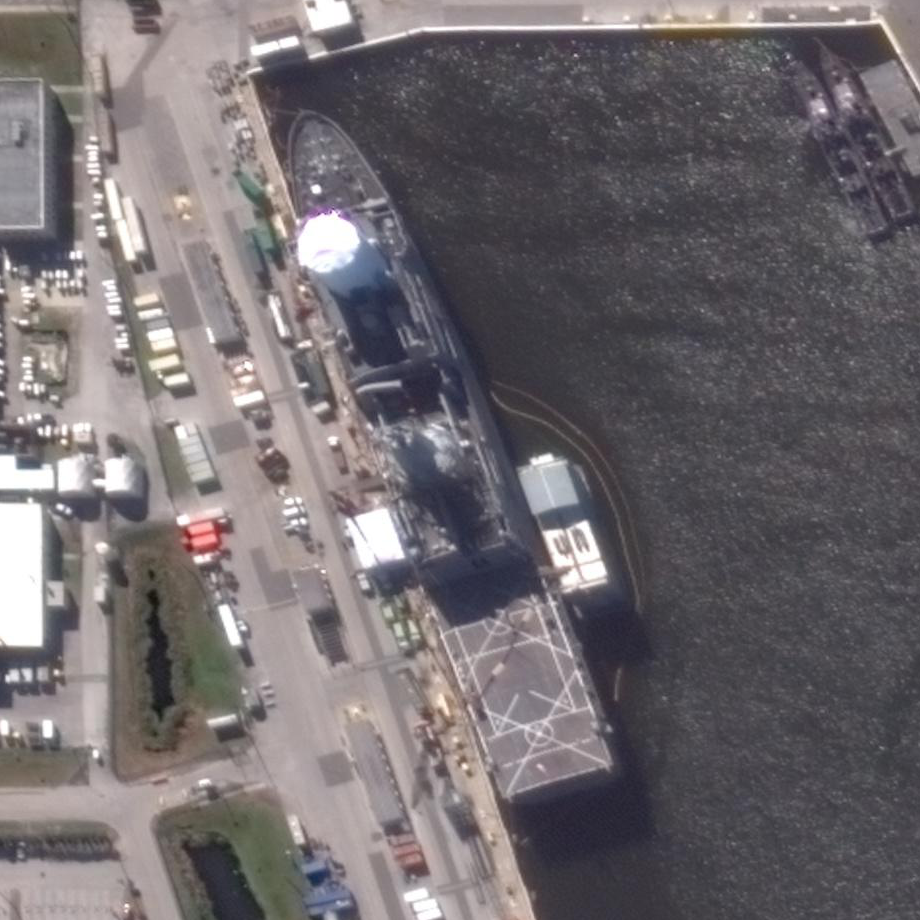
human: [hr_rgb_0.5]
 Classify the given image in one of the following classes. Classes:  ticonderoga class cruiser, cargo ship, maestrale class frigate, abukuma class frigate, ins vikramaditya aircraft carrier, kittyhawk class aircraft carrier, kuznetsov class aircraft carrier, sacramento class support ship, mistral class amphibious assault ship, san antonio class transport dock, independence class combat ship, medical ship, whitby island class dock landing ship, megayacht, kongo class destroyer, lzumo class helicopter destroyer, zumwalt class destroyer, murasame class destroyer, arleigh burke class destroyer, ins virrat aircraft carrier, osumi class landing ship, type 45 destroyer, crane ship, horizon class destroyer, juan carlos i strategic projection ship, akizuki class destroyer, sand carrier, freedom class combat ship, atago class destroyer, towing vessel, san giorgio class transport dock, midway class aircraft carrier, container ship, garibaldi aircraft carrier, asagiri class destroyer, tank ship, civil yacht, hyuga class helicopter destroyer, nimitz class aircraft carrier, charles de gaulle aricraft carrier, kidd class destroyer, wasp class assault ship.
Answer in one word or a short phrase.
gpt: San Antonio class transport dock